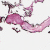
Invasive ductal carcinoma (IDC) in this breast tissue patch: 0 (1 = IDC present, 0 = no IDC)